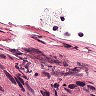
Metastatic tissue present: yes